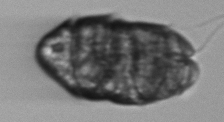
Label: Margalefidinium